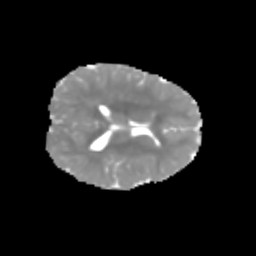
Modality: MD
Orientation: axial
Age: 6
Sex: female
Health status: healthy